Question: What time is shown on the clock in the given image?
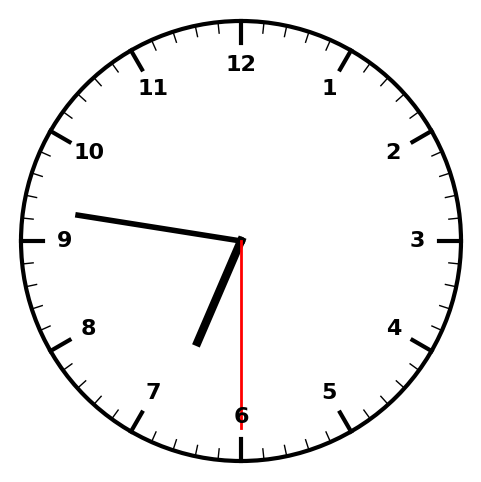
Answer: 06:46:30